Question: I am adding a new dialog to the C++ application (Visual Studio 2010). I cannot get rid of the gray background of checkboxes that are placed on the tab that is white by default:

The related text in the .rc file is the following:
'''
IDD_ExportHTML DIALOGEX 164, 128, 292, 136
STYLE DS_SETFONT | DS_MODALFRAME | DS_SETFOREGROUND | WS_POPUP | WS_CAPTION | WS_SYSMENU
FONT 8, "MS Sans Serif", 0, 0, 0x0
BEGIN
LTEXT "statFileName0",102,9,9,59,8
LTEXT "statFileName",101,9,20,190,8
CONTROL "",150,"SysTabControl32",TCS_RAGGEDRIGHT,11,38,201,92
DEFPUSHBUTTON "btnOK",IDOK,241,97,45,15
PUSHBUTTON "btnCancel",IDCANCEL,241,115,45,15
CONTROL "chboxLines",106,"Button",BS_AUTOCHECKBOX | WS_TABSTOP,34,71,135,12
CONTROL "chboxBackground",107,"Button",BS_AUTOCHECKBOX | WS_TABSTOP,34,84,135,12
CONTROL "chboxPaging",108,"Button",BS_AUTOCHECKBOX | WS_TABSTOP,34,98,135,12
END
'''
It behaves the same way when the application runs. What should I set or do tell the checkboxes they are children of the tab? Or how can I fix the problem
Thanks for your time and experience,
Petr
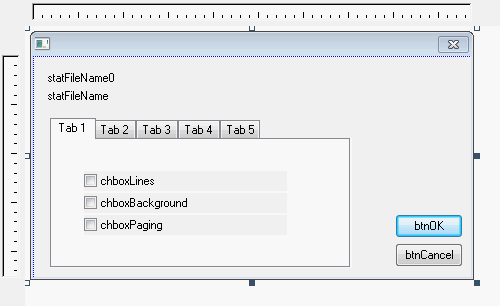
Answer: Do something like this:
'''
HBRUSH CYourDialogHere::OnCtlColor(CDC* pDC, CWnd* pWnd, UINT nCtlColor)
{
HBRUSH hbr = (HBRUSH)m_brush;
CWnd *pCheckBox = GetDlgItem(IDC_CHECK1); // put ID of your checkbox here.
if (*pCheckBox == *pWnd)
{
pDC->SetBkColor(RGB(255, 0, 0));
}
else
hbr = CDialog::OnCtlColor(pDC, pWnd, nCtlColor);
return hbr;
}
'''
More info is <URL>
I don't know how much is your C++ skills, but you have to also add some lines in .h file of your project to include this OnCtlColor function and some change in message map of your dialog .cpp file.